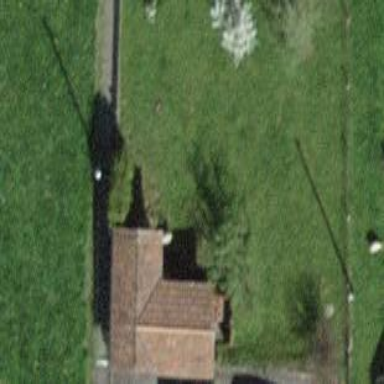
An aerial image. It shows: Garage.